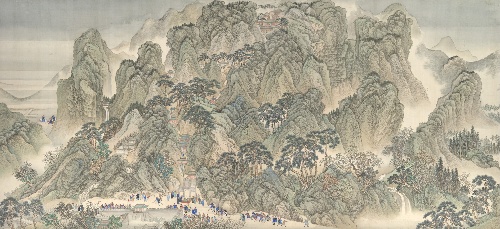
Title: 清　王翬等　康熙南巡圖　（卷三: 濟南至泰山）　卷|The Kangxi Emperor's Southern Inspection Tour, Scroll Three: Ji'nan to Mount Tai
Artist: Wang Hui
Artist bio: Chinese, 1632–1717
Date: datable to 1698
Object type: Handscroll
Classification: Paintings
Medium: Handscroll; ink and color on silk
Culture: China
Period: Qing dynasty (1644–1911)
Dimensions: Image: 26 3/4 in. x 45 ft. 8 3/4 in. (67.9 x 1393.8 cm)
Department: Asian Art
Credit line: Purchase, The Dillon Fund Gift, 1979
Accession year: 1979
Repository: Metropolitan Museum of Art, New York, NY
Tags: Mountains|Landscapes